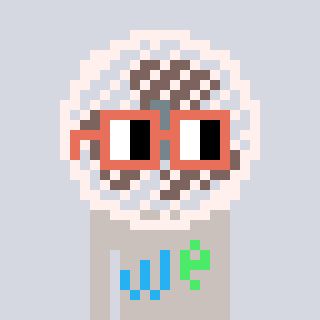
a pixel art character with square orange glasses, a fan-shaped head and a foggrey-colored body on a cool background